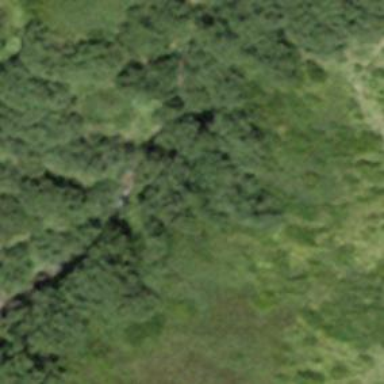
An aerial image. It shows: Patch of scrub vegetation.